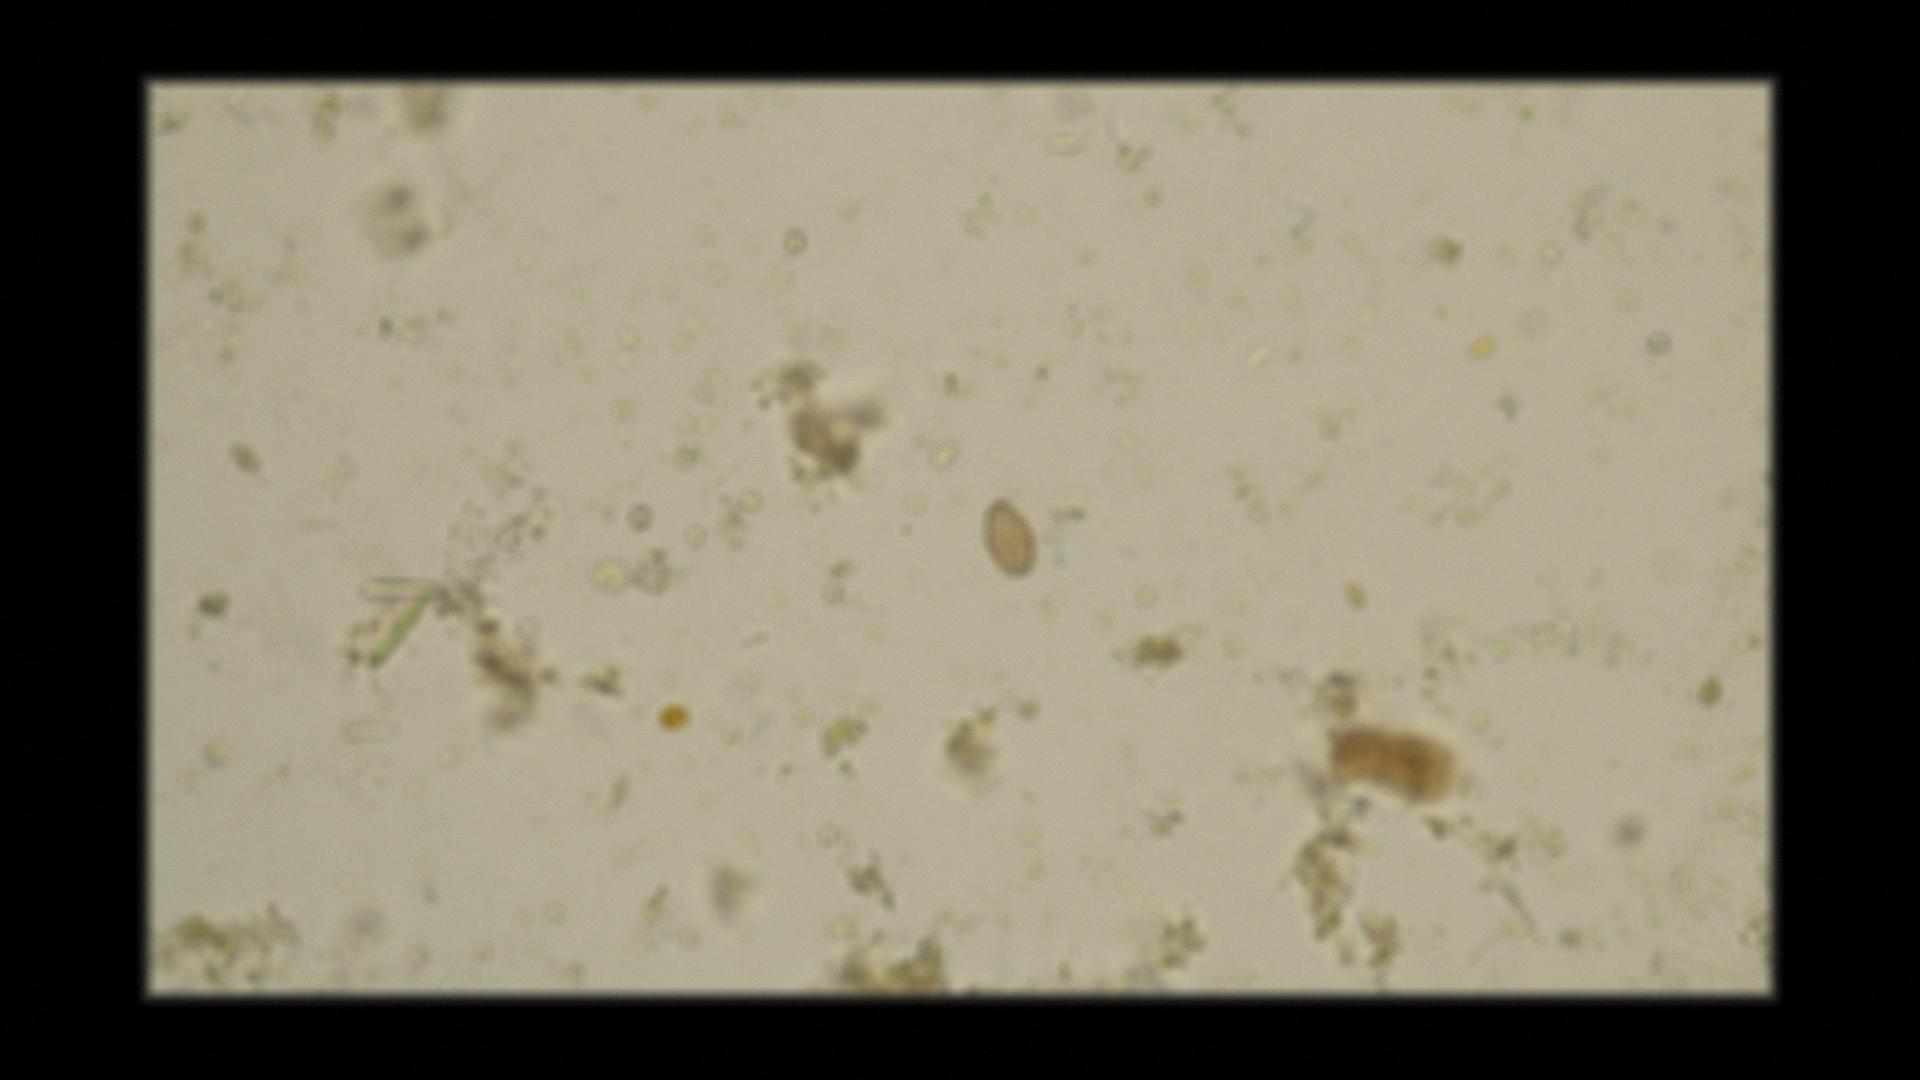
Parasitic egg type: Opisthorchis viverrine